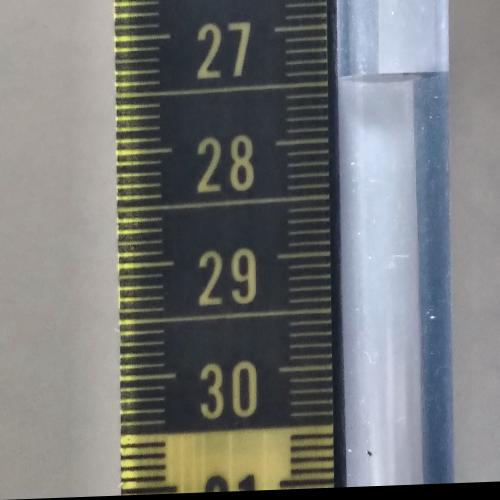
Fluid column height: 27.5 cm